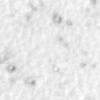
Label: no_change